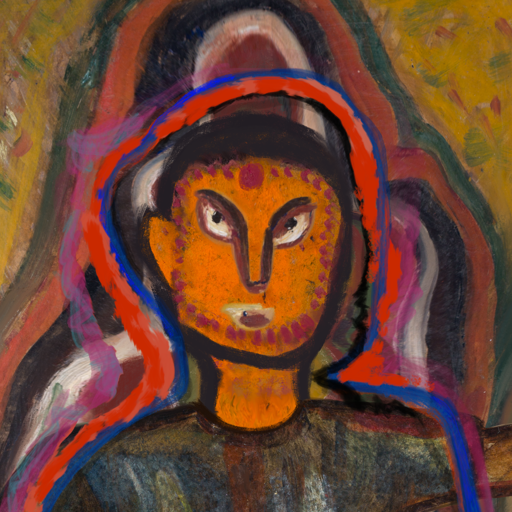
Background: AfterRaid, Head And Neck Front: Doll, Face Front: After_Raid, Bust: Mosgoul, Hair Front: Experience, Head Accessory: Blank, Second Necklace: Blank, Necklace: Blank, Baby: Blank